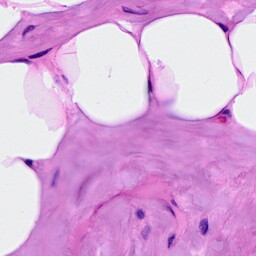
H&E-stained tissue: Breast